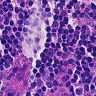
Metastatic tissue present: no